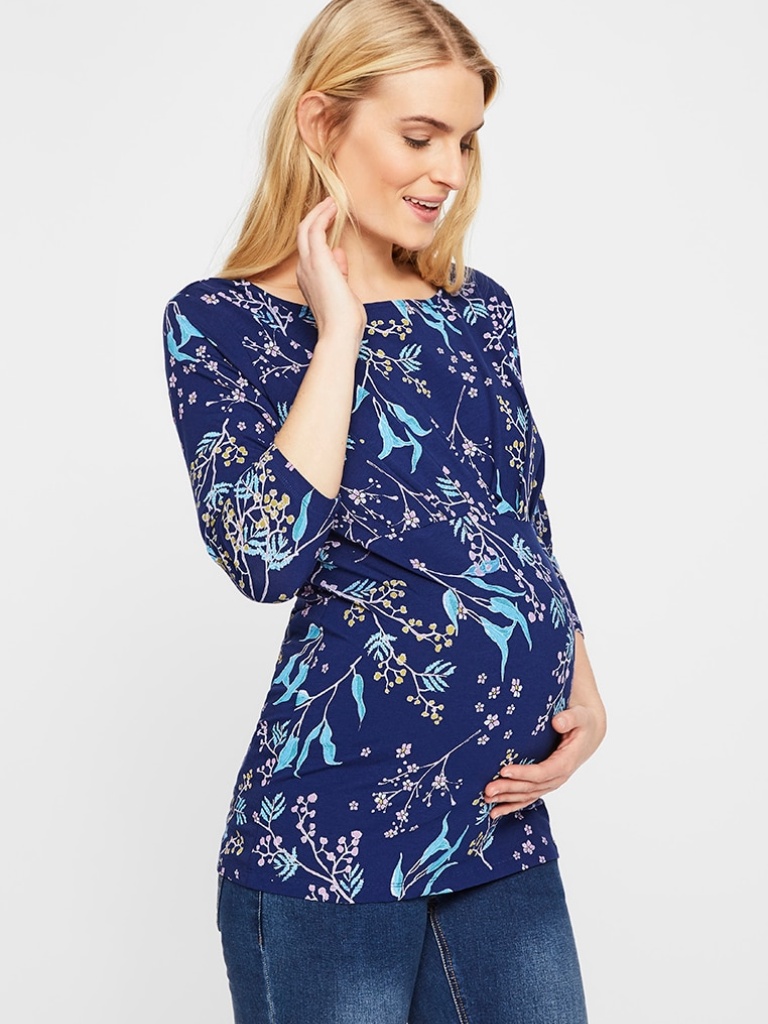
jersey relaxed a long-sleeved with the sleeves down hip length Untucked round blouse